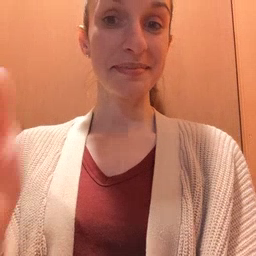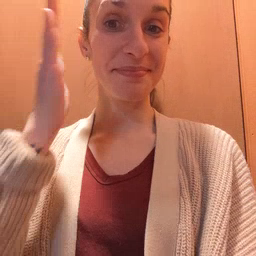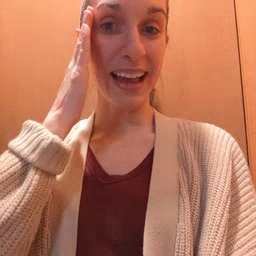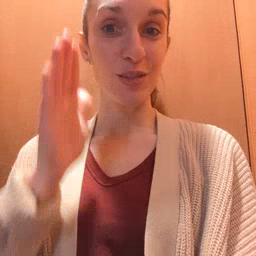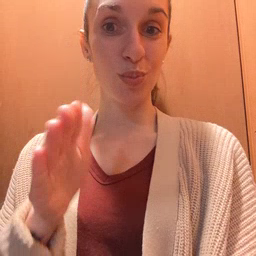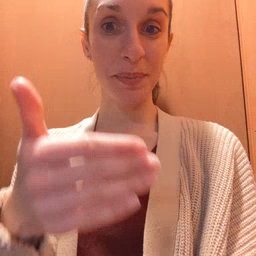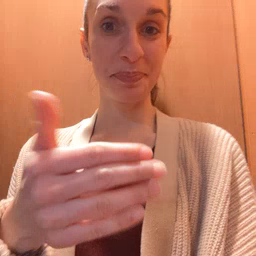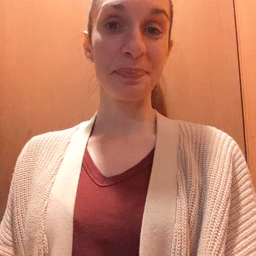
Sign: bedroom